Question: I try to draw a blue translucent circle to show my actual GPS Position on 'Nutiteq's Map' but it shows no circle.
I want to display something like this

My Code is the following
'Circle' Class
'''
public Circle(MapView mapView, MapPos mapPostPoint, float radius, Paint paintFill, Paint paintStroke) {
checkRadius(radius);
this.mapView = mapView;
this.mapPostPoint = mapPostPoint;
this.radius = radius;
this.paintFill = paintFill;
this.paintStroke = paintStroke;
this.gUtils = new GeometricUtils(this.mapView);
}
public synchronized boolean draw(MapPos point, Canvas canvas, float radius, float zoomLevel) {
if (this.mapPostPoint == null || (this.paintStroke == null && this.paintFill == null)) {
return false;
}
double latitude = point.x;
double longitude = point.y;
MapPos screenPoint = mapView.worldToScreen(point.x, point.y, 0);
float pixelX = (float) screenPoint.x;
float pixelY = (float) screenPoint.y;
float radiusInPixel = (float) gUtils.metersToPixels((double)this.radius, latitude, zoomLevel);
if (this.paintStroke != null) {
canvas.drawCircle(pixelX, pixelY, radiusInPixel, this.paintStroke);
}
if (this.paintFill != null) {
canvas.drawCircle(pixelX, pixelY, radiusInPixel, this.paintFill);
}
return true;
}
'''
with 'GeometricUtils' Class as
'''
...
private static final int tileSize = 256;
...
public double resolution(double latitude, float scaleFactor) {
long mapSize = getMapSize(scaleFactor, tileSize);
return Math.cos(latitude * (Math.PI / 180)) * earthCircumference / mapSize;
}
// Here I get how many Pixels I need to represent a distance of "meters"
public double metersToPixels(double meters, double latitude, float zoom) {
double res = resolution(latitude, zoom);
return meters / res;
}
public long getMapSize(float scaleFactor, int tileSize) {
if (scaleFactor < 1) {
throw new IllegalArgumentException("scale factor: " + scaleFactor + " should be >= 1 ");
}
return (long) (tileSize * (Math.pow(2, scaleFactorToZoomLevel(scaleFactor))));
}
public double scaleFactorToZoomLevel(double scaleFactor) {
return Math.log(scaleFactor) / Math.log(2);
}
'''
And last 'MyLocationCircle' Class
'''
public class MyLocationCircle {
private final GeometryLayer layer;
private MapView mapView;
private MapPos circlePos = new MapPos(0, 0);
private float circleScale = 0;
private float circleRadius = 1;
private float projectionScale = 0;
private boolean visible = false;
private Circle circle;
private Paint fill = new Paint();
private Paint stroke = new Paint();
private Canvas canvas = new Canvas();
public MyLocationCircle(GeometryLayer layer, MapView mapView, double radius) {
// Initialize Paint
initializeGraphics();
//
this.layer = layer;
this.mapView = mapView;
this.circleRadius = (float)radius;
this.circle = new Circle(this.mapView, this.circlePos, this.circleRadius, this.fill, this.stroke);
}
public void setVisible(boolean visible) {
this.visible = visible;
}
public void setLocation(Projection proj, Location location) {
circlePos = new MapPos(location.getLongitude(), location.getLatitude());//proj.fromWgs84(location.getLongitude(), location.getLatitude());
projectionScale = (float) proj.getBounds().getWidth();
circleRadius = location.getAccuracy();
}
public void draw(MapPos position) {
float zoom = mapView.getZoom();
circle.draw(position, canvas, circleRadius, zoom);
}
public MapPos getLocation() {
return circlePos;
}
protected void initializeGraphics() {
fill.setStyle(Paint.Style.FILL);
fill.setColor(Color.BLUE);
fill.setAlpha(60);
stroke = new Paint();
stroke.setStrokeWidth(3.0f);
stroke.setStyle(Paint.Style.STROKE);
stroke.setColor(Color.BLUE);
}
'''
}
I turn the geo coordinates right into screen coordinates, because I can reverse right with the method 'screenToWorld(...)' Method and I get right geo coordinates, so,
I can draw 'Polygons', 'Lines', 'Markers', 'Labels', etc so I can attach to Map via right Layers but I can't display a simple 'Canvas' Circle on a Map.
I thank you in advance for your help.
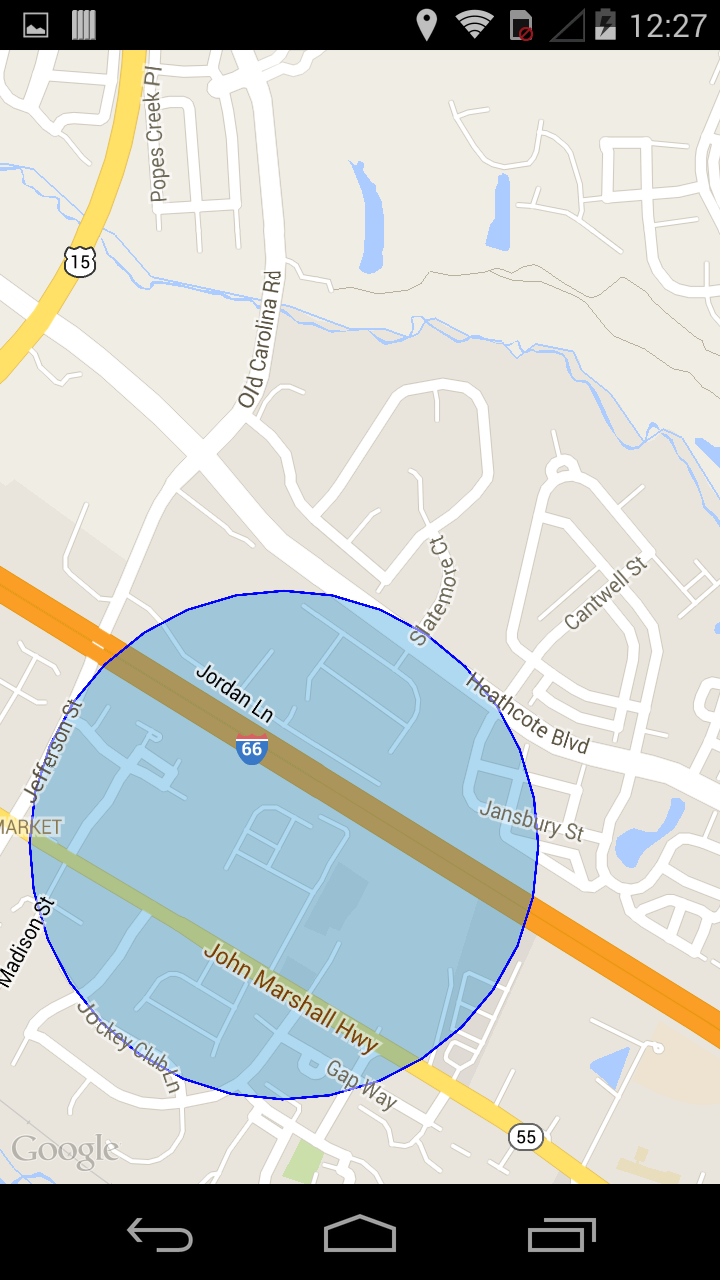
Answer: Your code sample misses many important parts. How do you use your Canvas, how it is added to the Layout and how it relates to MapView? What calls circle.draw?
Nutiteq wiki has <URL>, did you check this? This adds Polygon object to map, and manipulates this using map coordinates, this way you do not need to know anything about screen coordinates, all this is handled by Nutiteq Maps SDK.